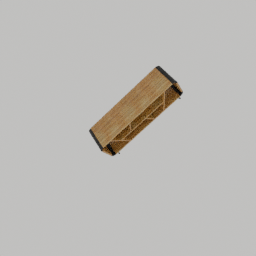
Label: furniture